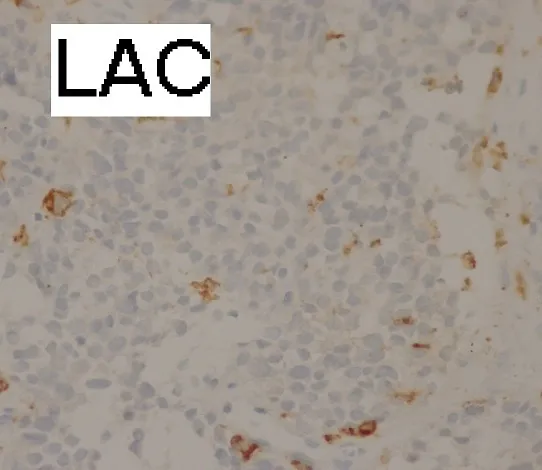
Immunohistochemistry (immunostaining X 400): negativity for LAC.
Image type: pathology (immunostaining)